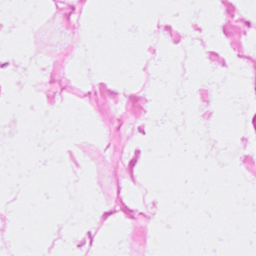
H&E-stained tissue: Breast